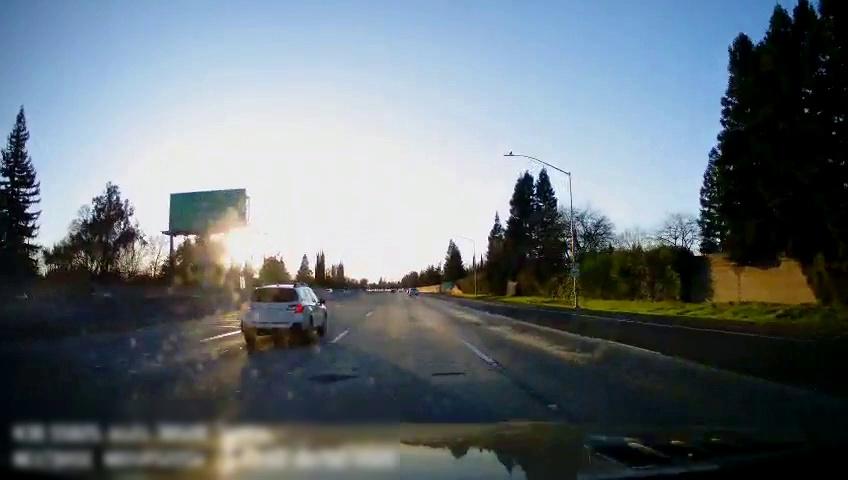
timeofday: Day
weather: Sunny
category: Drivable Space
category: Vehicles | Truck
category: Vehicles | SUV
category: Lanes | Alternate Lane
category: Lanes | Current Lane
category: Lanes | Current Lane
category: Lanes | Alternate Lane
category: Lanes | Alternate Lane
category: Traffic | Signs